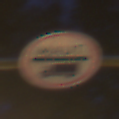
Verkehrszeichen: Mautpflicht
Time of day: Night
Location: Outdoor (Urban)
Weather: Clear
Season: NotSpecified
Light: Artificial